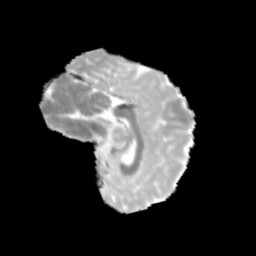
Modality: MD
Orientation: sagittal
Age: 11
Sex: male
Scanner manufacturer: siemens
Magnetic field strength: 3 T
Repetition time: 3.8 s
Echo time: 0.07 s